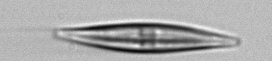
Label: Pleurosigma